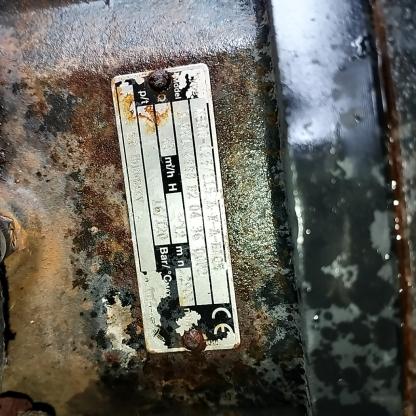
Klasa: tabliczka-znamionowa